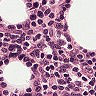
Metastatic tissue present: no